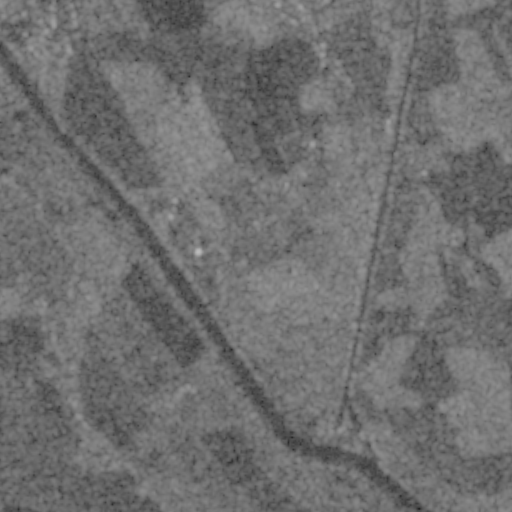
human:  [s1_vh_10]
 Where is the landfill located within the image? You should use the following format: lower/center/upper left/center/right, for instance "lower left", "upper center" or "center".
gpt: The landfill is located in the upper left of the image.
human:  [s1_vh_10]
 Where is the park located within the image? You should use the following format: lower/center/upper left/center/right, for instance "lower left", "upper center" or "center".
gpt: The park is located in the upper left of the image.
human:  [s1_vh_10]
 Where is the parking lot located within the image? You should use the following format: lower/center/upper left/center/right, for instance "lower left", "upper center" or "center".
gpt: The parking lot is located in the lower center of the image.
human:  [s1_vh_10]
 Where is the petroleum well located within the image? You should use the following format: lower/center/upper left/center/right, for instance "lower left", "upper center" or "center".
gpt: The petroleum well is located in the upper left of the image.
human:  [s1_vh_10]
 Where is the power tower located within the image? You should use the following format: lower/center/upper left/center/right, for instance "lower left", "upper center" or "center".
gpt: The power tower is located in the lower left of the image.
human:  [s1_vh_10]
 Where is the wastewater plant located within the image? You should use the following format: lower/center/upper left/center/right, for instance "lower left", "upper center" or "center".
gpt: The wastewater plant is located in the center left of the image.
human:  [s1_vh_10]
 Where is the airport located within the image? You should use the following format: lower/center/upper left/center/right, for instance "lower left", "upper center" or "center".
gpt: There is no airport in the image.

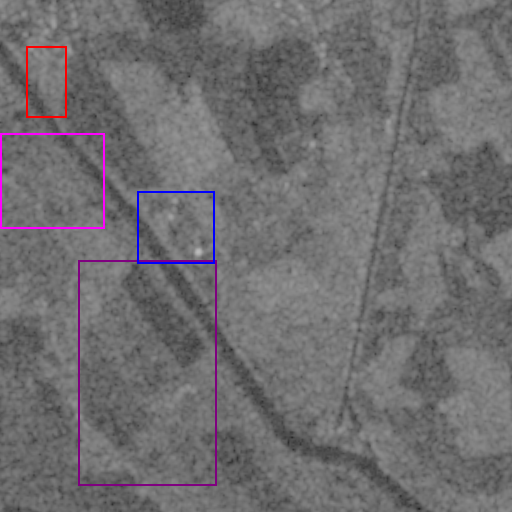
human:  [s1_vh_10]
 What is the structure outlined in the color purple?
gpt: The structure outlined in purple is a crop field.
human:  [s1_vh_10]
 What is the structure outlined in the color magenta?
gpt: The structure outlined in magenta is a landfill.
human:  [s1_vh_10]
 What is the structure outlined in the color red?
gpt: The structure outlined in red is a park.
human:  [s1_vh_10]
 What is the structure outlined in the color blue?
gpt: The structure outlined in blue is a wastewater plant.
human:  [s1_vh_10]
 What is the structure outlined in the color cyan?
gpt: There is no cyan outline.